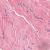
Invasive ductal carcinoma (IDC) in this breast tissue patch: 0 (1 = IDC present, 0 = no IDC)